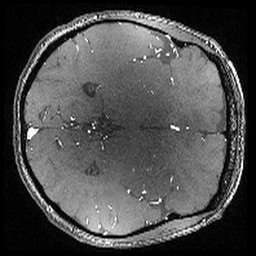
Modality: angio
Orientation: axial
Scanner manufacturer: philips
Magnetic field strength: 7 T
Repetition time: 0.024 s
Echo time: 0.00384 s